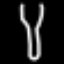
Label: fork